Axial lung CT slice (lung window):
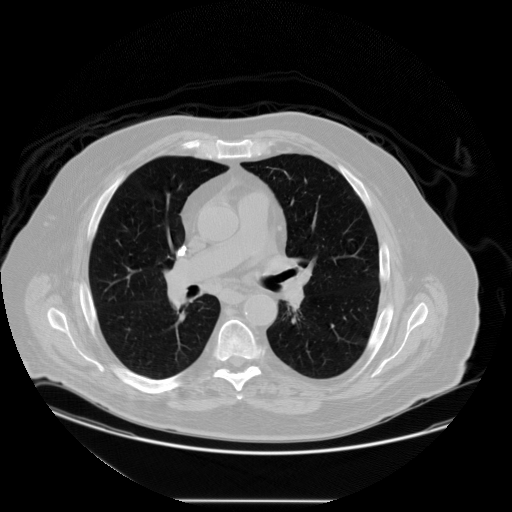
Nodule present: no